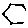
Label: hexagon